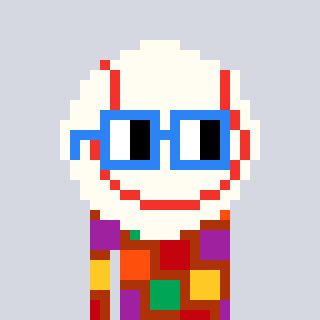
a pixel art character with square blue glasses, a baseball ball-shaped head and a hotbrown-colored body on a cool background